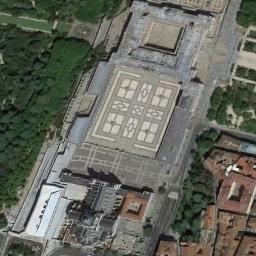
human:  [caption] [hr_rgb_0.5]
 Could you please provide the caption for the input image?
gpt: There are many round lawns near the palace .

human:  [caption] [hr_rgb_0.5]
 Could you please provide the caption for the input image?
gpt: The palace is between a grove of trees and some other buildings and the palace has a cross-shaped palace and courtyards .

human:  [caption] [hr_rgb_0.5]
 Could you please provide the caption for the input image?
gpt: The palace is surrounded by buildings and trees .

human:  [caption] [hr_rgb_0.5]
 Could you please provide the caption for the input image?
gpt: Many trees of different sizes are beside the palace .

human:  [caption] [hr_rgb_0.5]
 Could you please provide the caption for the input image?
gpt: There are some green trees beside the palace .